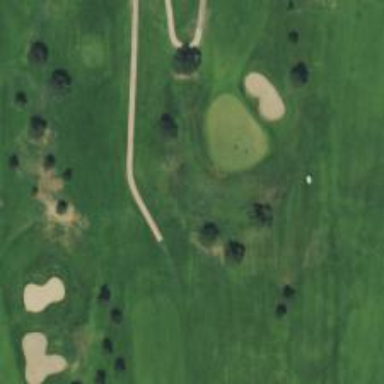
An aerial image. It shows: Golf hole.